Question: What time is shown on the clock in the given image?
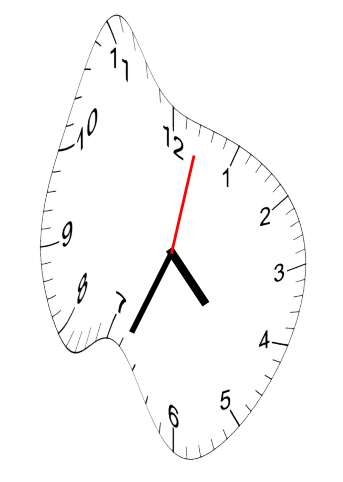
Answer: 04:34:02